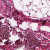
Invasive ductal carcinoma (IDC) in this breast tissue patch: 0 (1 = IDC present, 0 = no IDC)